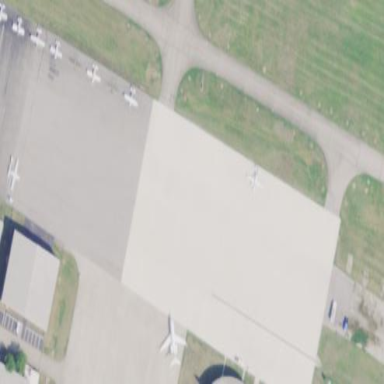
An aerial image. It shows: Apron at the airport.